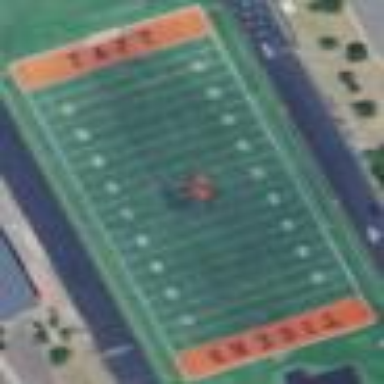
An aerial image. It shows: American football pitch for leisure and sport activities.